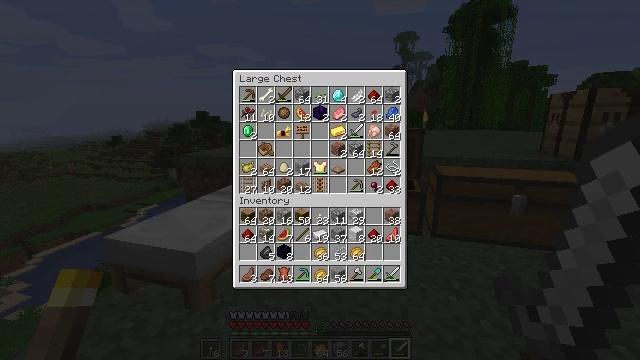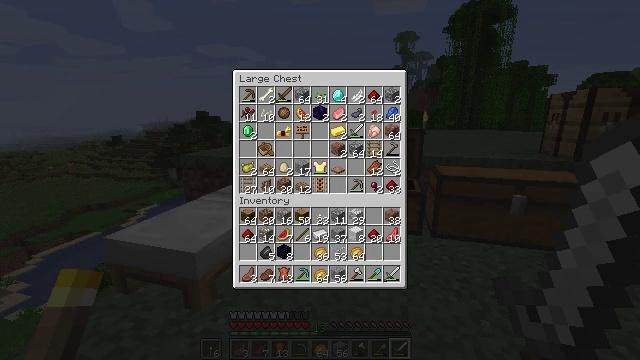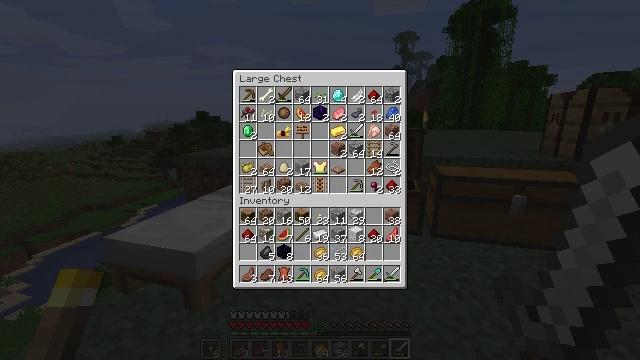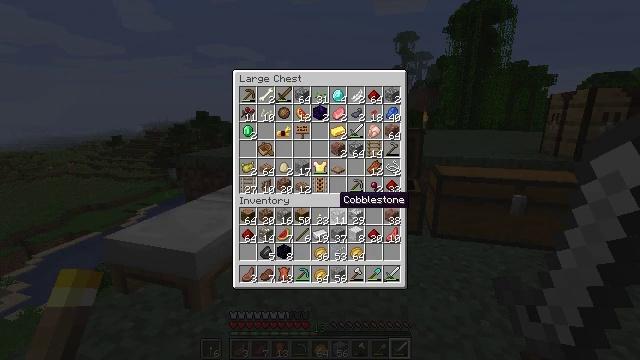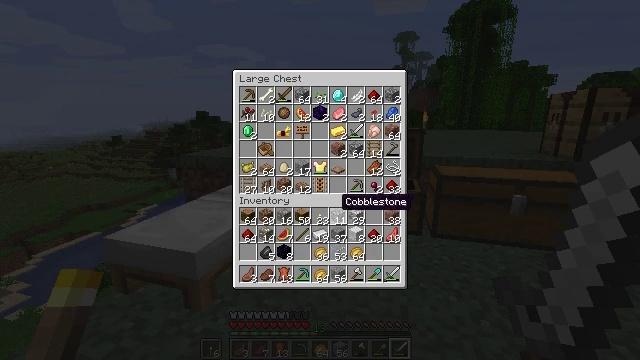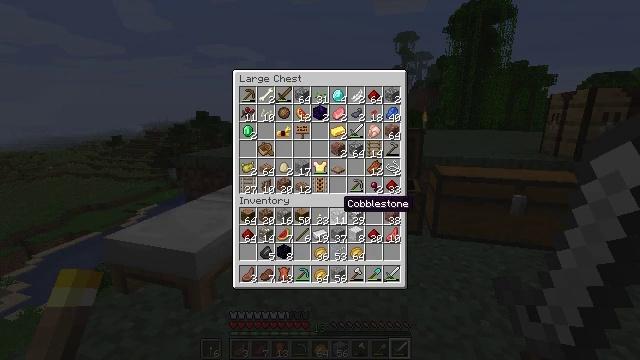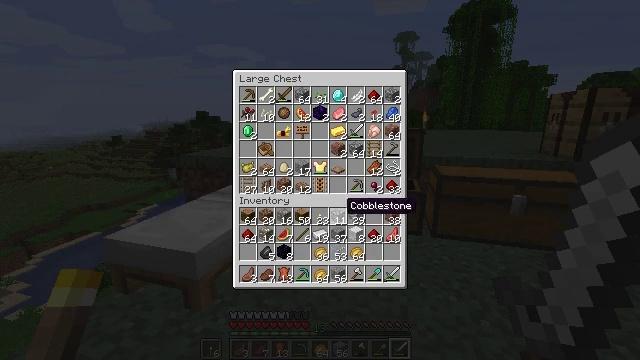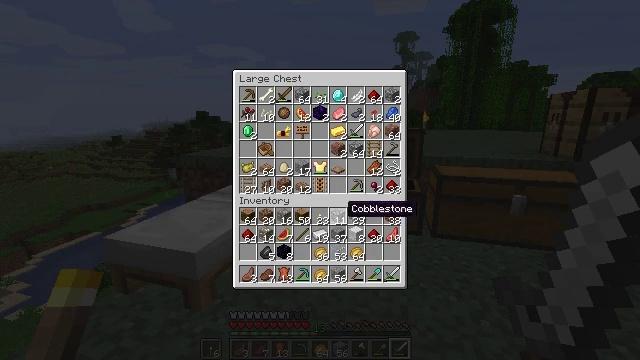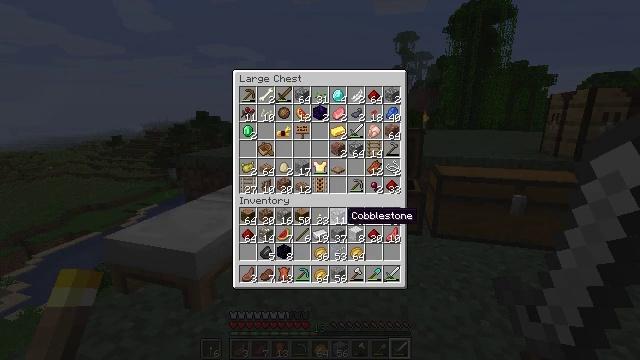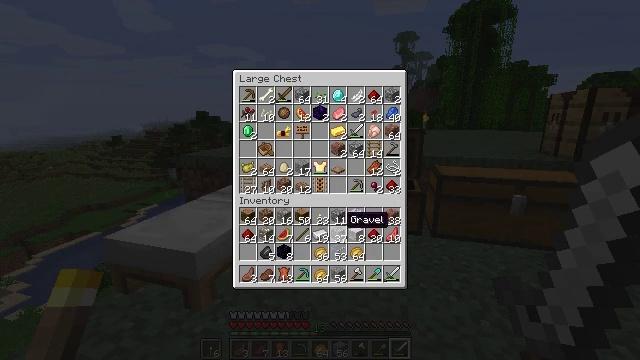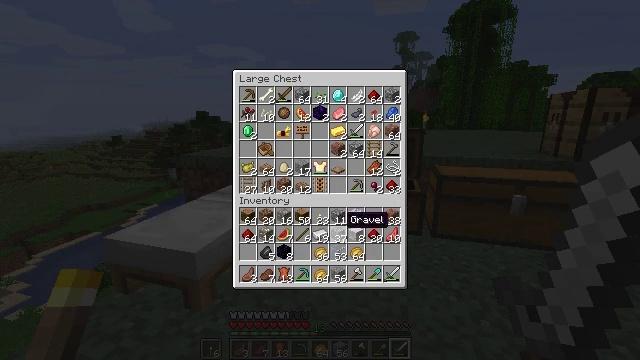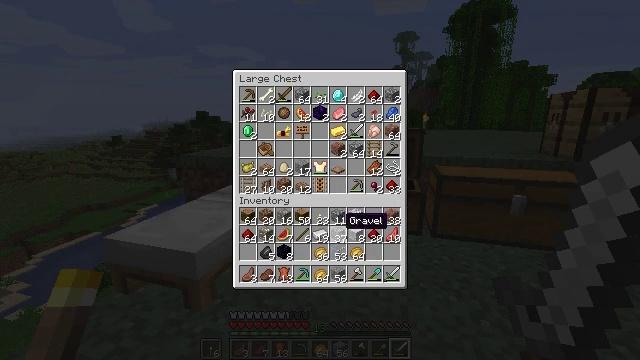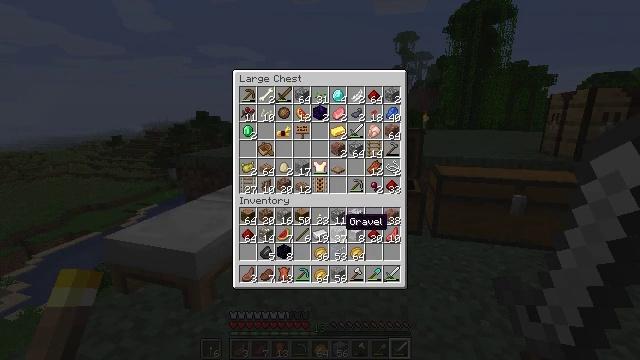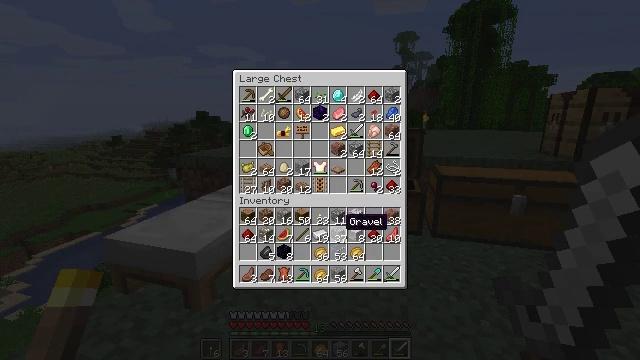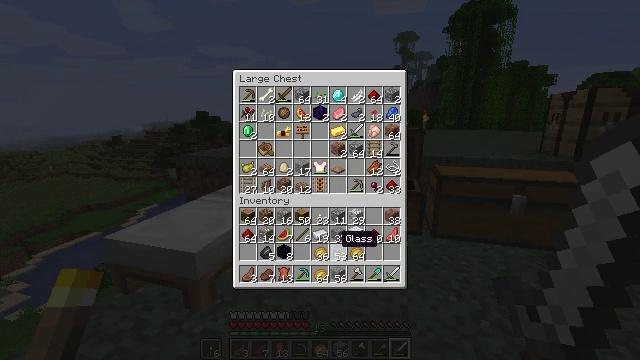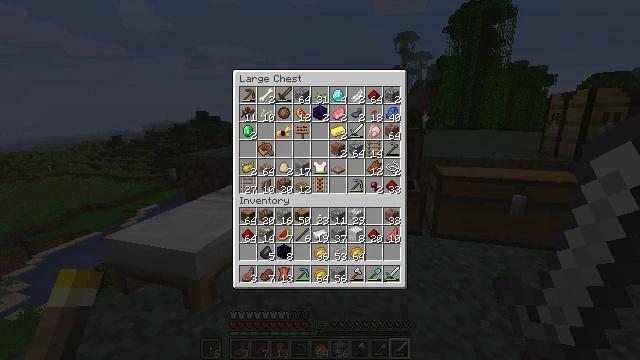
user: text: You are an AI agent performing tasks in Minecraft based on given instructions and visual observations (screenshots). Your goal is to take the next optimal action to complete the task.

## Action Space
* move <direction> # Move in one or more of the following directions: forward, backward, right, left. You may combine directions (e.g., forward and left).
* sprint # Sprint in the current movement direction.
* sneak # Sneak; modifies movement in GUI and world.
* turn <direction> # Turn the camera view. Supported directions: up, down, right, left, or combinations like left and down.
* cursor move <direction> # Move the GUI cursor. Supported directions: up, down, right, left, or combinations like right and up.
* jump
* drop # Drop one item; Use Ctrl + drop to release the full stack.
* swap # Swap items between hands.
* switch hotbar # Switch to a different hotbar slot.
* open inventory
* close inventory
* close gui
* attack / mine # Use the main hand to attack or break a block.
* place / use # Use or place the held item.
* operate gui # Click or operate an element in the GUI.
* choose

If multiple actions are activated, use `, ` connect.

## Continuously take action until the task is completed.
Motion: motion action
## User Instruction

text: Attack the melon to collect it.
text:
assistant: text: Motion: no_op
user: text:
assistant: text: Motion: no_op
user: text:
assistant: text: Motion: sneak
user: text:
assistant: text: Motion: sneak
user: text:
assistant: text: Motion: sneak
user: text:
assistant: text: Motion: sneak
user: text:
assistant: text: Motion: sneak
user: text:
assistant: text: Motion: sneak, cursor move down
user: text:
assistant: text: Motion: sneak
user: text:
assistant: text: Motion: sneak
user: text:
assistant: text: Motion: sneak
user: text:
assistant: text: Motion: sneak
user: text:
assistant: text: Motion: sneak
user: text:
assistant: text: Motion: sneak, cursor move down
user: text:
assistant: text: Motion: sneak, cursor move down
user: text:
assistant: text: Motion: sneak
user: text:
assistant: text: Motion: sneak
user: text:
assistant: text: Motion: sneak
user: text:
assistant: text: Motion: sneak
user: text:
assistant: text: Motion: sneak
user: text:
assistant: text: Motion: sneak
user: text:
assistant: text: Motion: sneak
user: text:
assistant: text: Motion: sneak
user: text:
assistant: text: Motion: sneak
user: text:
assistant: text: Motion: sneak
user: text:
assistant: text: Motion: sneak
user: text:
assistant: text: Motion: sneak, operate gui
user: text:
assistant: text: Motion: sneak, operate gui
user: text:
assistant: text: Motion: sneak, operate gui
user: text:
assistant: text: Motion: sneak, cursor move up